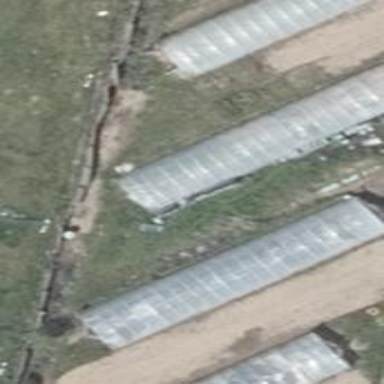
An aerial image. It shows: Greenhouse.